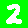
Digit: 2